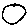
Label: circle